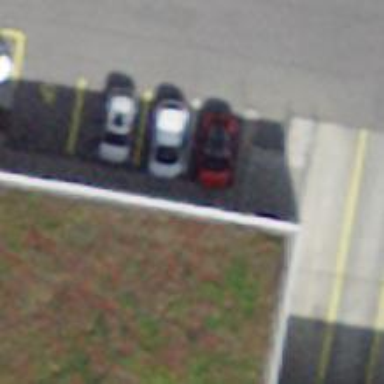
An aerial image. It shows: Charging station.